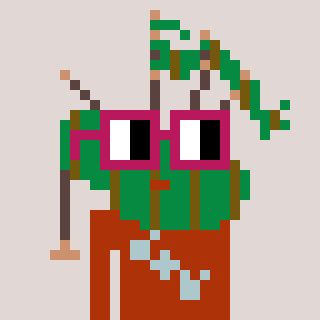
a pixel art character with square dark red glasses, a bagpipe-shaped head and a hotbrown-colored body on a warm background